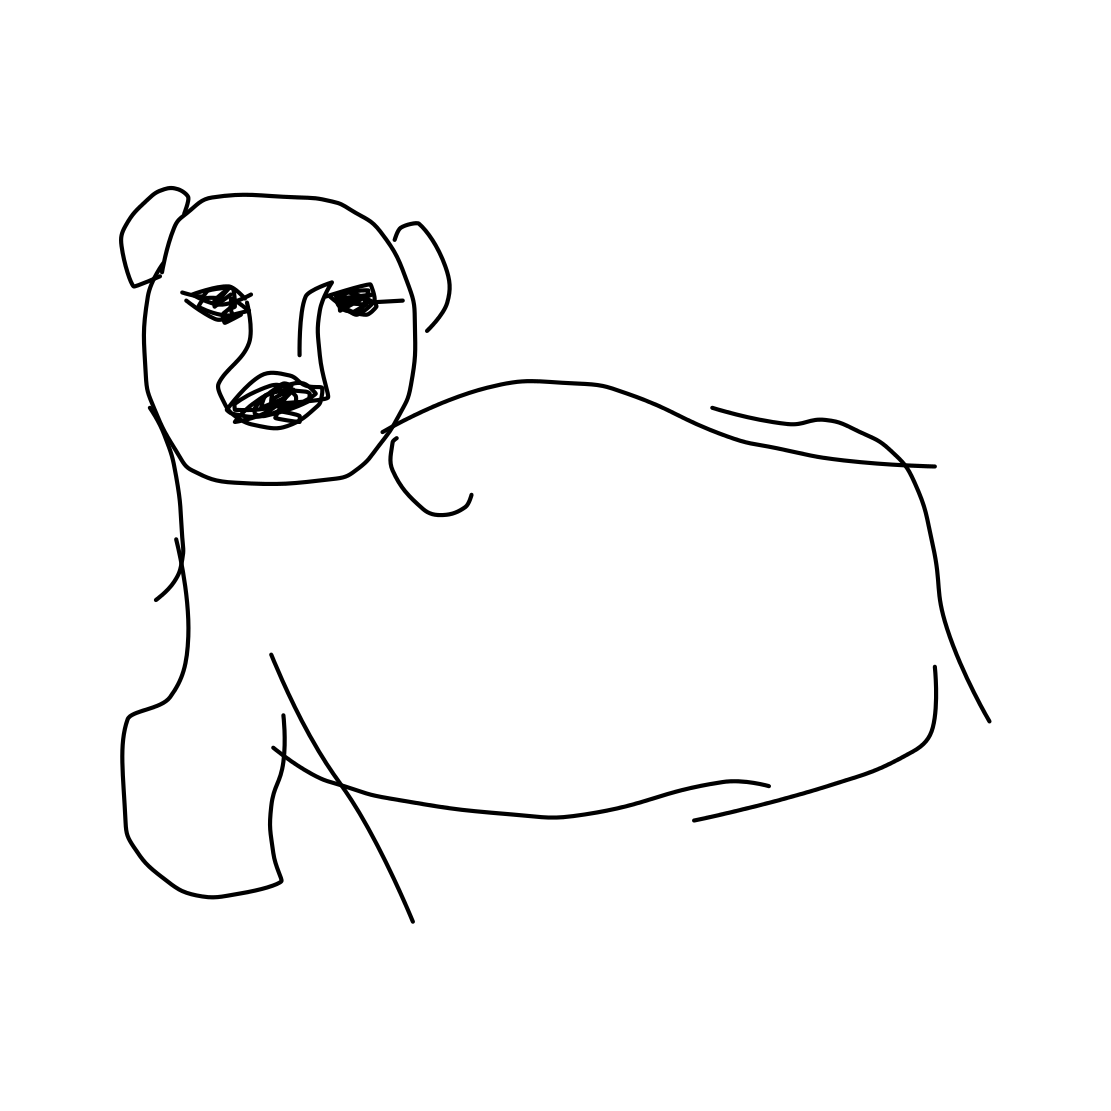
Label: panda